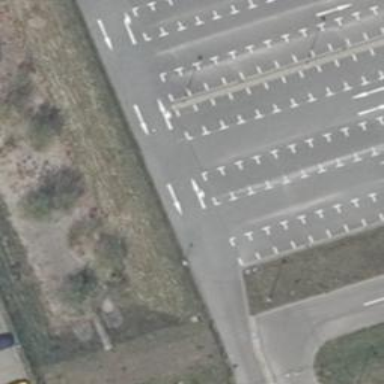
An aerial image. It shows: Asphalt parking aisle road.